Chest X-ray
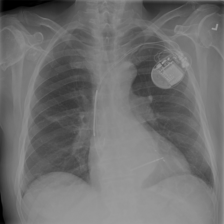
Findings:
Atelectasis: negative
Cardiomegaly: negative
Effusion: negative
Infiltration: negative
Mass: negative
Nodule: negative
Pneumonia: negative
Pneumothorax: negative
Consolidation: negative
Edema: negative
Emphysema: negative
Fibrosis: negative
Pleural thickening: negative
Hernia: negative